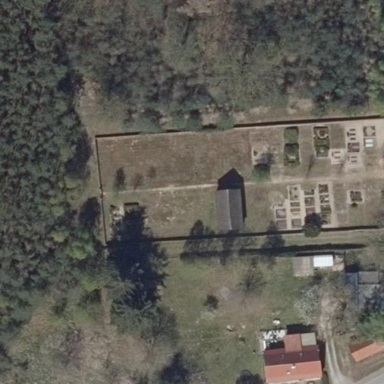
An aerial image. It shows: Cemetery.